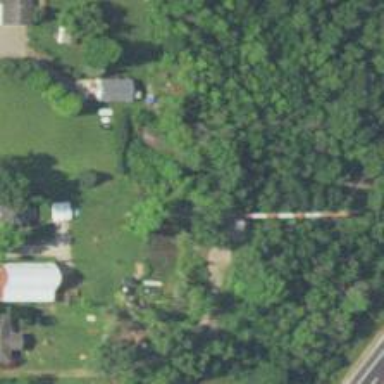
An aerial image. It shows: Man-made mast used for communication purposes.